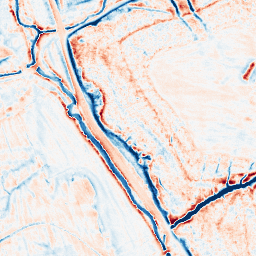
Category: edge_preserving
Decomposition family: anisotropic_diffusion
Decomposition parameters: iterations: 50
kappa: 50
gamma: 0.1
Upsampling method: lanczos
Upsampling parameters: scale: 2
Upsampling scale: 2